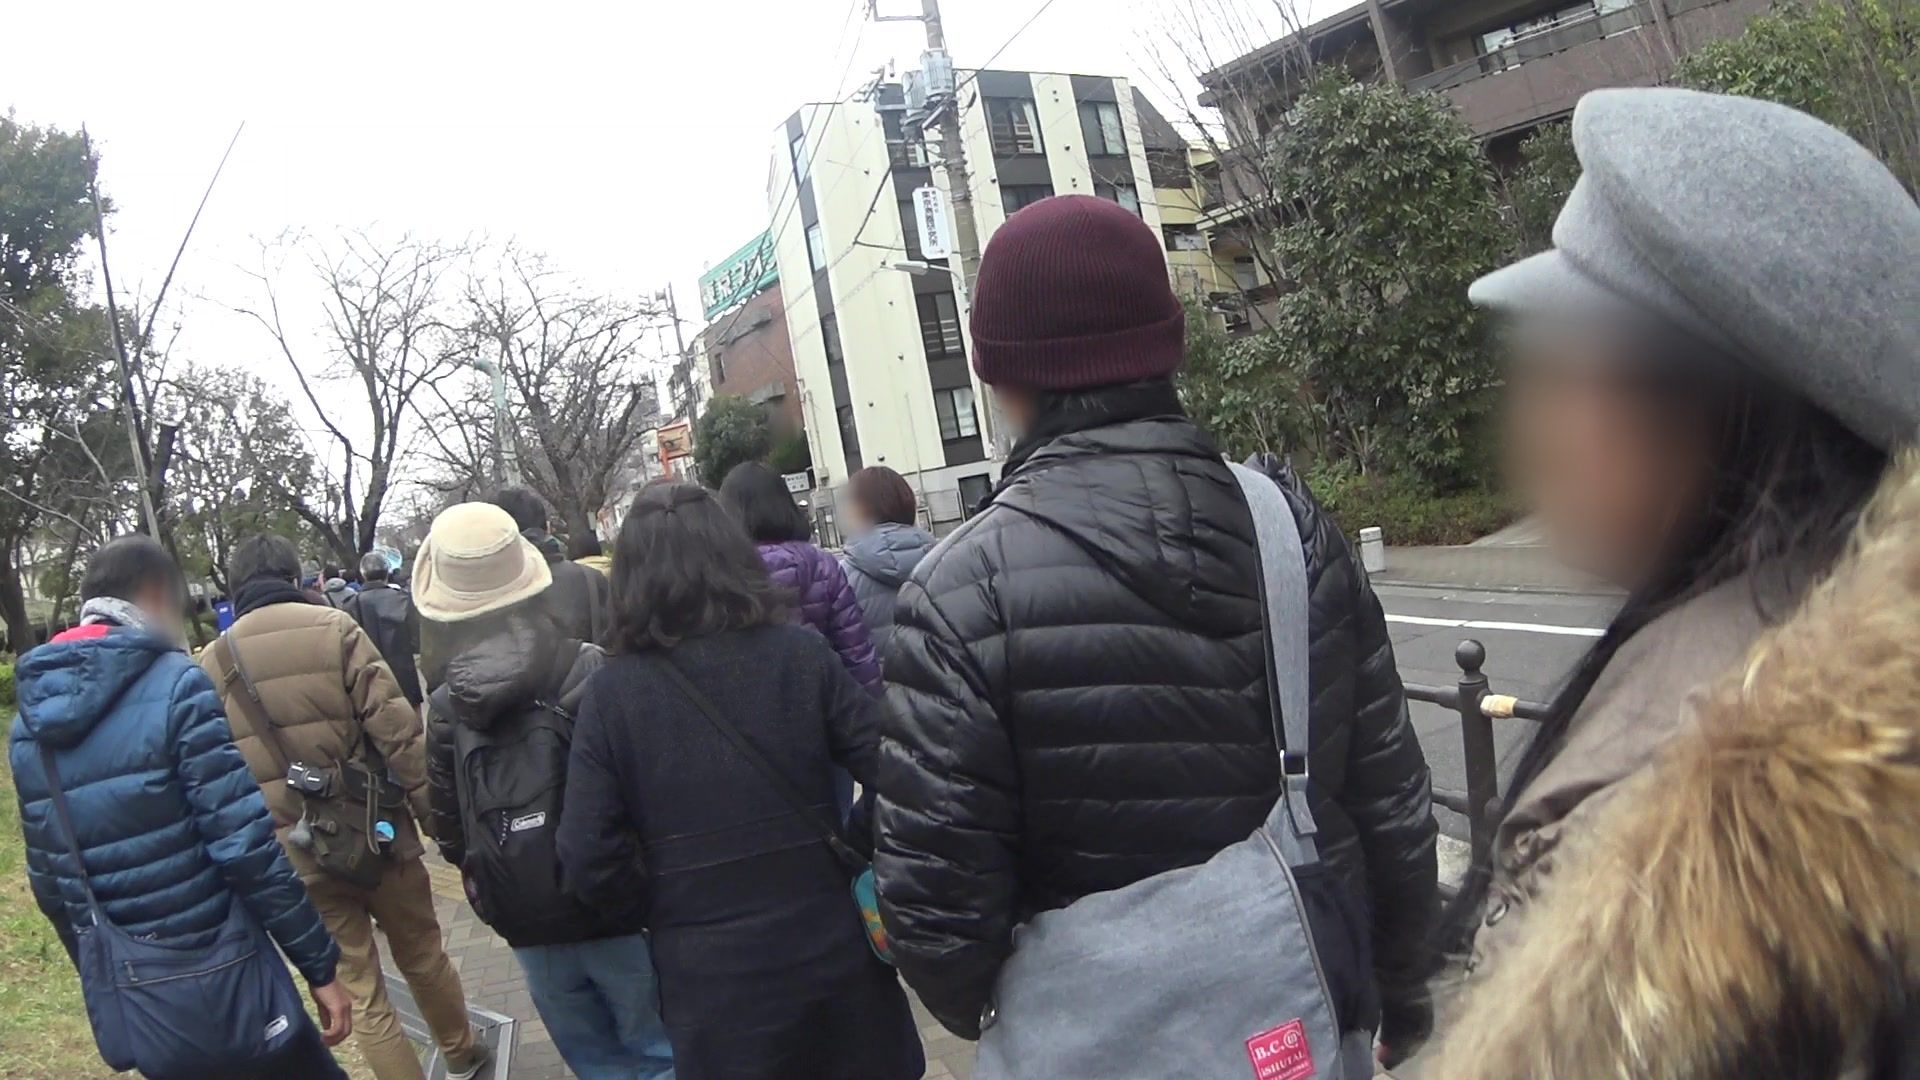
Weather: foggy
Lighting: day
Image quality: good
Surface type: walking surface
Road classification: pedestrian, path
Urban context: urban centre
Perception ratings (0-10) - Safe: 2.52, Lively: 5.02, Beautiful: 6.31, Boring: 3.62, Depressing: 4.21, Wealthy: 4.01